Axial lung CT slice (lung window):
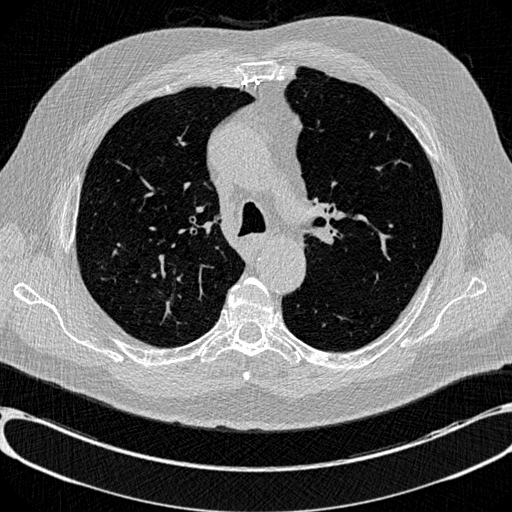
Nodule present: no